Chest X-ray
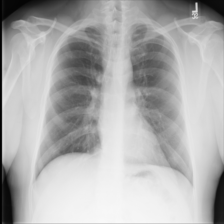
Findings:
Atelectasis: negative
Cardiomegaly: negative
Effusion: negative
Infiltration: negative
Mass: negative
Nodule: negative
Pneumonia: negative
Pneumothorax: negative
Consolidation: negative
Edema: negative
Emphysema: negative
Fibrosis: negative
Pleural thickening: negative
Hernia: negative